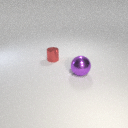
small red metal cylinder behind large purple metal sphere